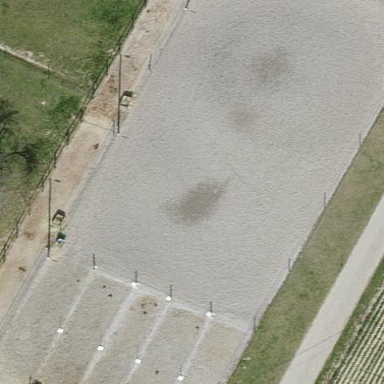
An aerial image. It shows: Equestrian track for leisure land sports.